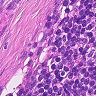
Metastatic tissue present: no